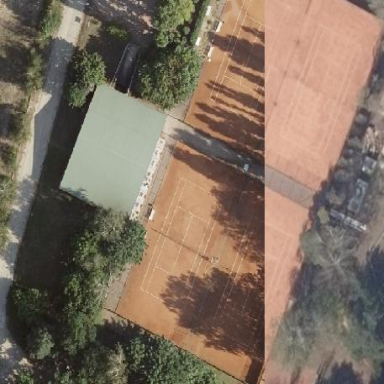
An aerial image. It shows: Clay tennis court in leisure land pitch.